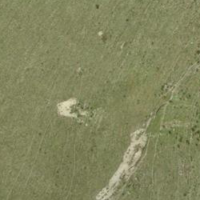
EUNIS habitat code: 23
Species observed at this site:
Arcyptera fusca